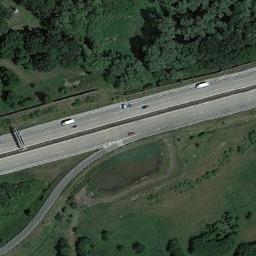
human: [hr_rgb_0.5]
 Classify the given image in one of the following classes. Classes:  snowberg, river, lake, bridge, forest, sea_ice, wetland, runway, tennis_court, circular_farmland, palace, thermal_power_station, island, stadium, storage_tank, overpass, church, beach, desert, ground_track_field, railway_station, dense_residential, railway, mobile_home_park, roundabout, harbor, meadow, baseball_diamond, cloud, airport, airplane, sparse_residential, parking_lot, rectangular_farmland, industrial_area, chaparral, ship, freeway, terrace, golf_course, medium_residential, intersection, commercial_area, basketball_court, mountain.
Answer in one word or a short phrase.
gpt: freeway